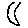
Label: moon